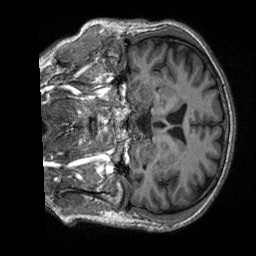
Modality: T1w
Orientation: coronal
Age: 70
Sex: male
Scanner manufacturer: siemens
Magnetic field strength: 3 T
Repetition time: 2.4 s
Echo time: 0.00226 s